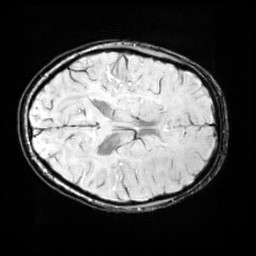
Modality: SWI
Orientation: axial
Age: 11
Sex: female
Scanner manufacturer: siemens
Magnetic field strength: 3 T
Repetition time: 0.027 s
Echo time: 0.02 s